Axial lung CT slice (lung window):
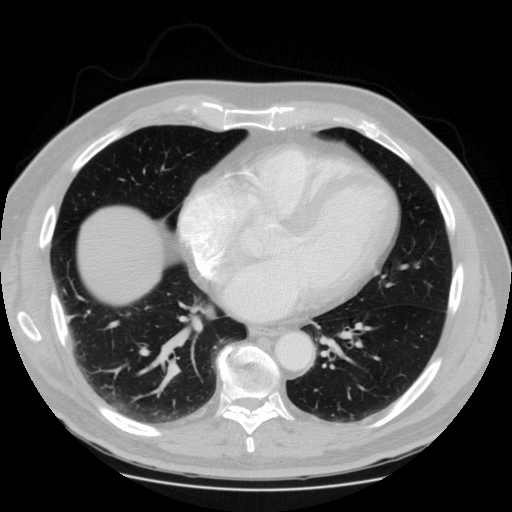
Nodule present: no